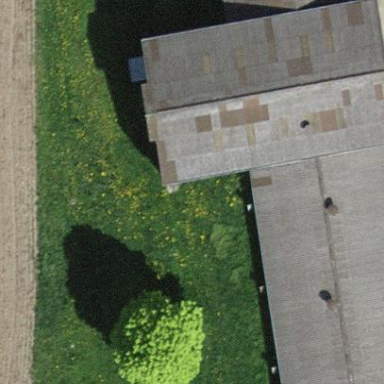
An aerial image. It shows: Rural barn.